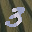
Label: 3